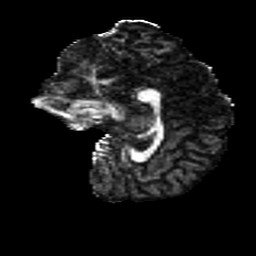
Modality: FA
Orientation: sagittal
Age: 54
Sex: female
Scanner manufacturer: ge
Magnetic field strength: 3 T
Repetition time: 7.8 s
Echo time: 0.0606 s